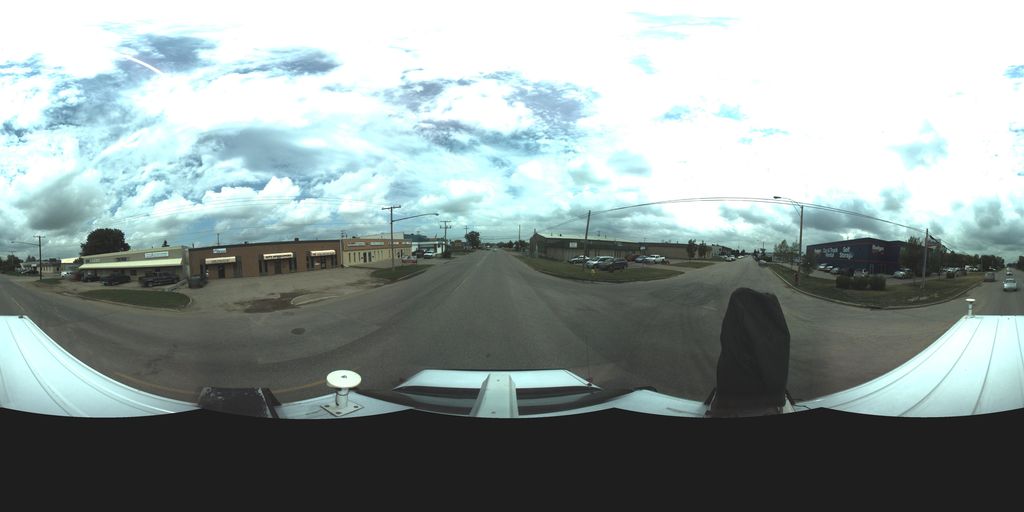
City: saskatoon